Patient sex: M
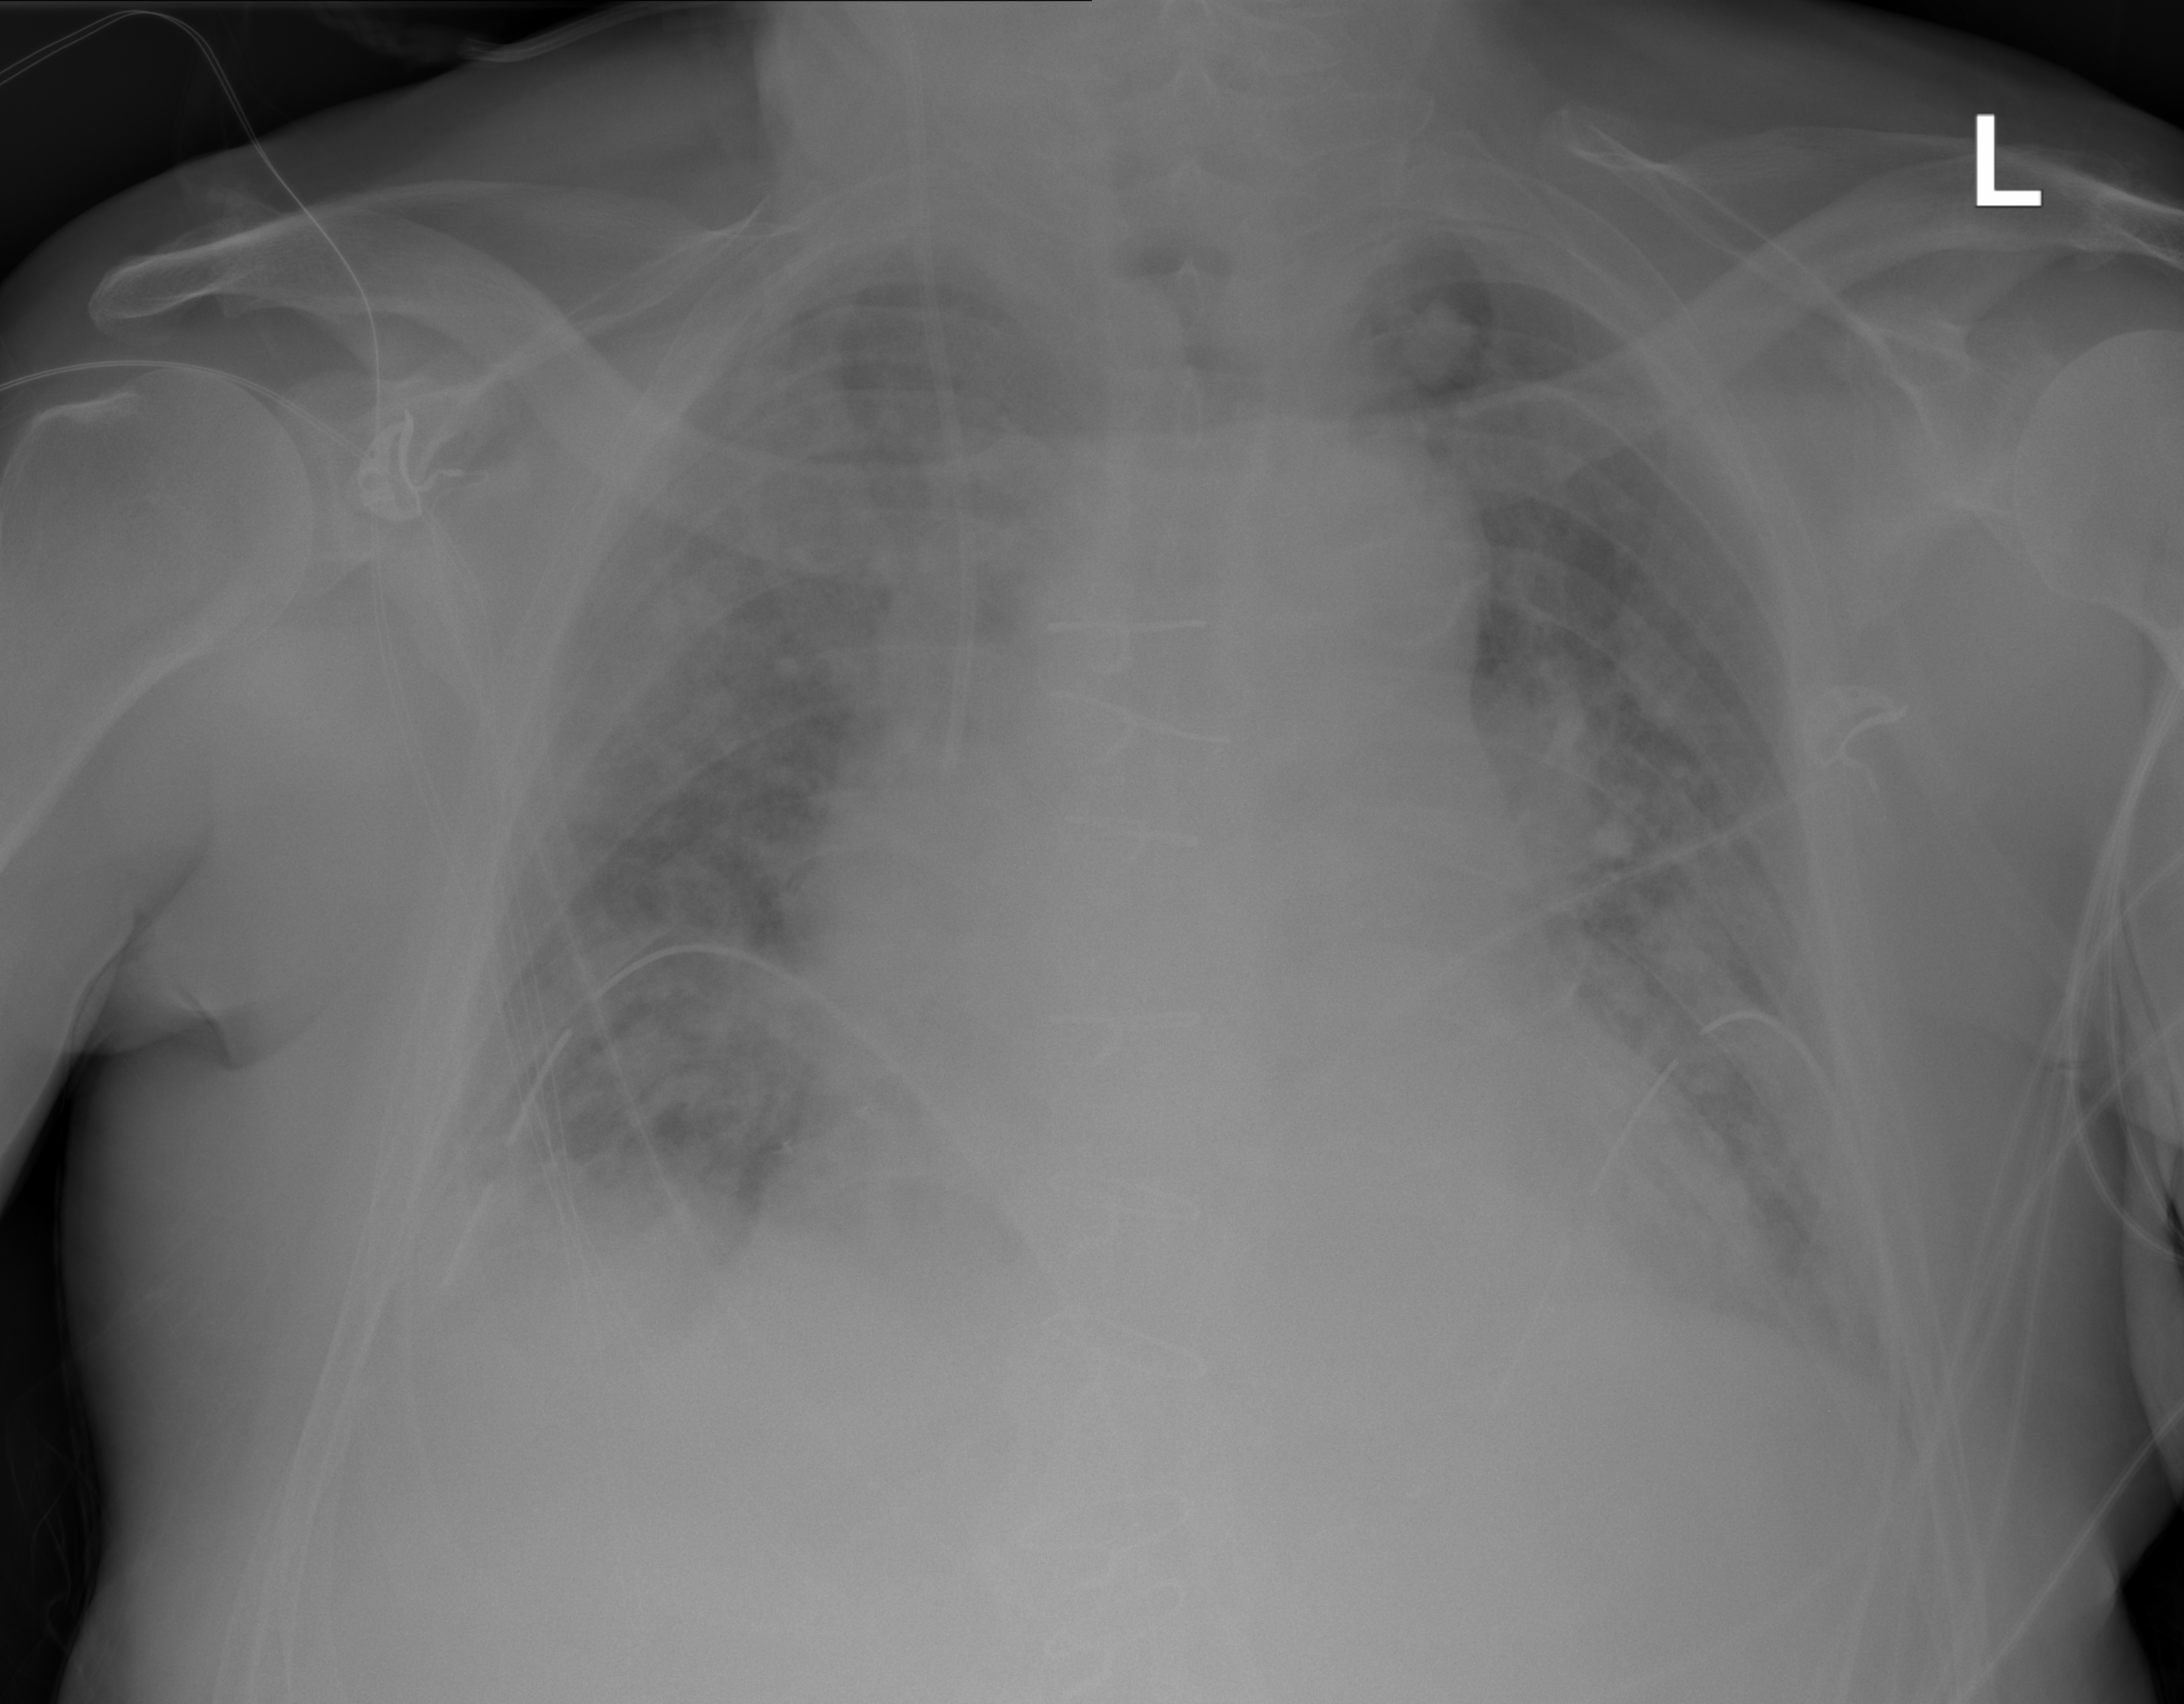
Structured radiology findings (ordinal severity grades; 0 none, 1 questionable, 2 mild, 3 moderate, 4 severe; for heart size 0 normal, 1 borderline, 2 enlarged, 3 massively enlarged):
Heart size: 2
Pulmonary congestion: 2
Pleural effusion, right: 0
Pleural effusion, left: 0
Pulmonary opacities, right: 2
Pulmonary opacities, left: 2
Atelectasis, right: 2
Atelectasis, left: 2